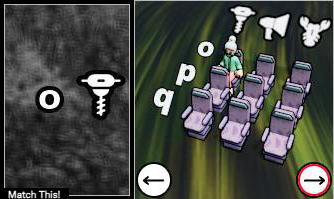
Task: seats
Answer: yes